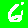
Digit: 6